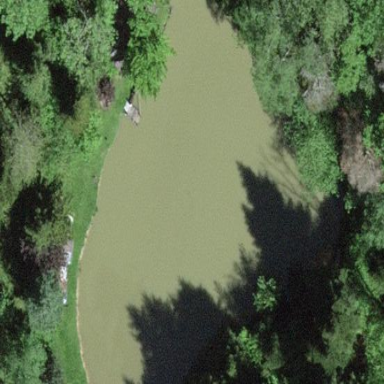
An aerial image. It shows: Peaceful pond surrounded by nature.